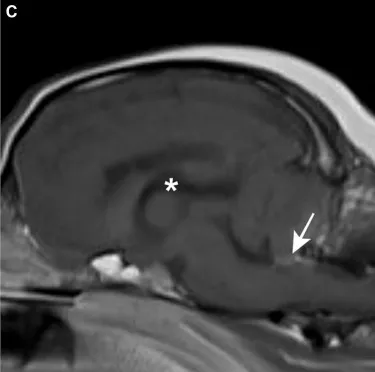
Postoperative MRI. (C,D) 8-month postoperative T1-weighted post-contrast MRI. Contrast-enhanced lesion (white arrow) and the third ventricle (white asterisk) are reduced compared to the former MRI findings.
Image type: radiology (mri)